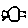
Label: bird